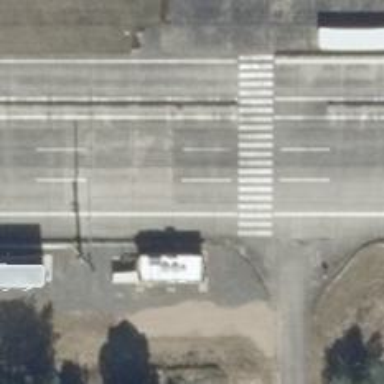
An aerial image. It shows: Uncontrolled crossing on the road.